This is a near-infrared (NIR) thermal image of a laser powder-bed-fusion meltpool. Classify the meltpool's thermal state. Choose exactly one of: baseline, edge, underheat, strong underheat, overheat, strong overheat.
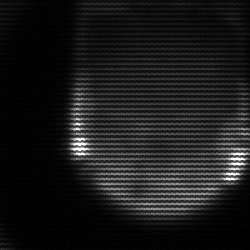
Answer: edge